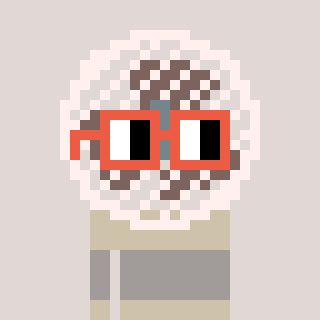
a pixel art character with square orange glasses, a fan-shaped head and a bege-colored body on a warm background